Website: crate-barrel
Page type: billing-address
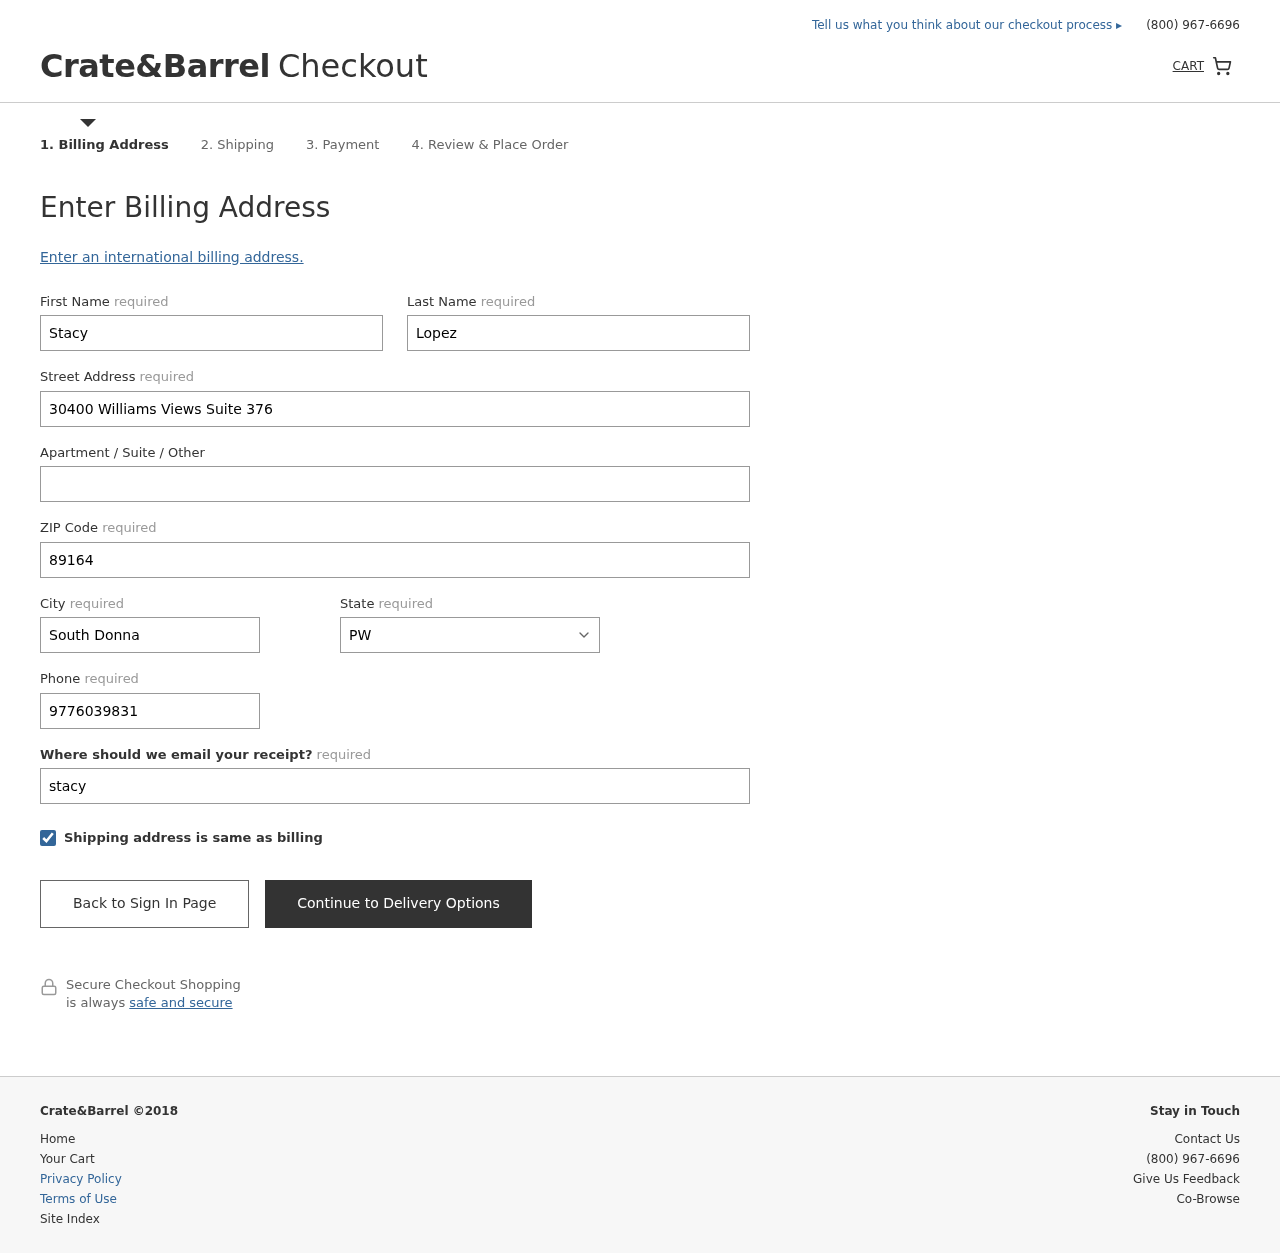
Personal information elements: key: PII_STATE
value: PW
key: PII_FIRSTNAME
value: Stacy
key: PII_LASTNAME
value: Lopez
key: PII_STREET
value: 30400 Williams Views Suite 376
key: PII_POSTCODE
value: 89164
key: PII_CITY
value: South Donna
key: PII_PHONE
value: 9776039831
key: PII_EMAIL
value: stacylopez@hotmail.com